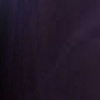
Label: space